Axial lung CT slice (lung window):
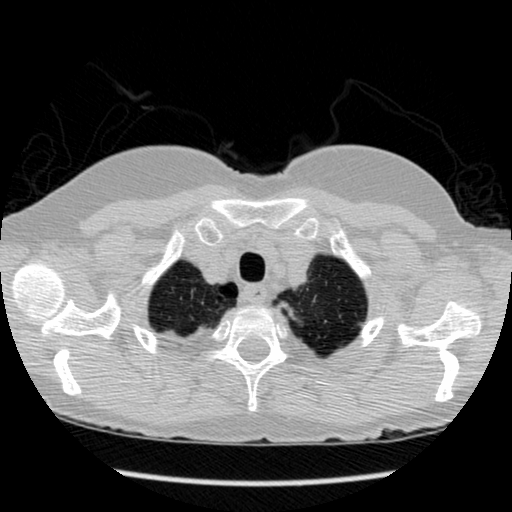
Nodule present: no